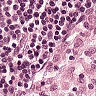
Metastatic tissue present: no